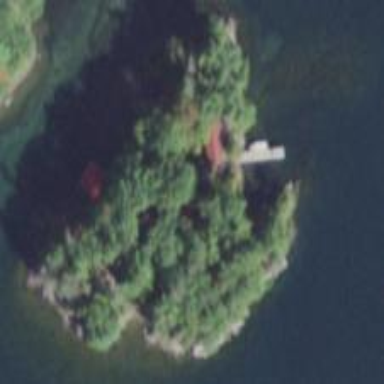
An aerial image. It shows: Islet covered with woodland.